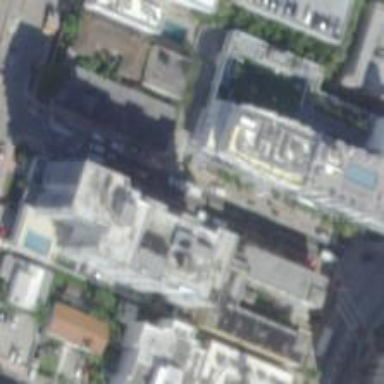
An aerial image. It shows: Hotel building.